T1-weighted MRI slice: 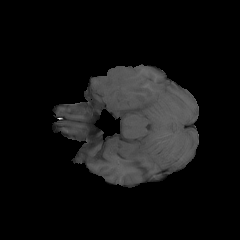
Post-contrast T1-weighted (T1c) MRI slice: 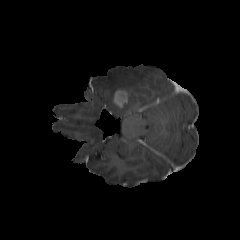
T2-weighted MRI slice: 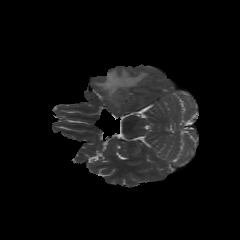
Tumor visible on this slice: yes